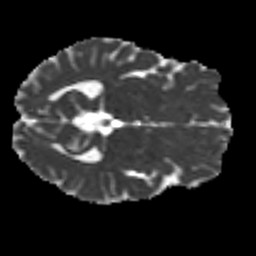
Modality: MD
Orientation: axial
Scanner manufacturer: siemens
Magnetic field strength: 3 T
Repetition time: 9.6 s
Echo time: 0.077 s